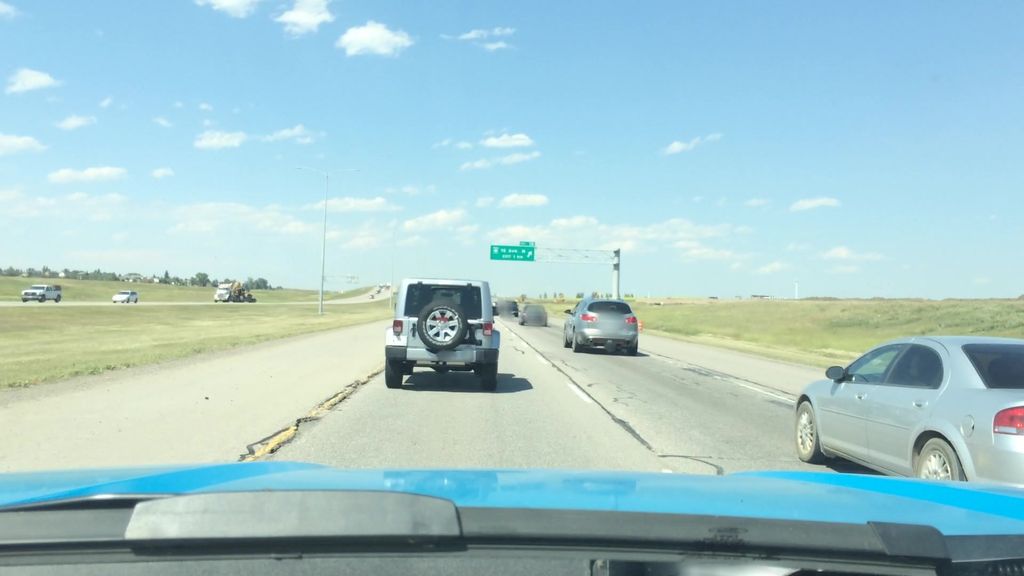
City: calgary